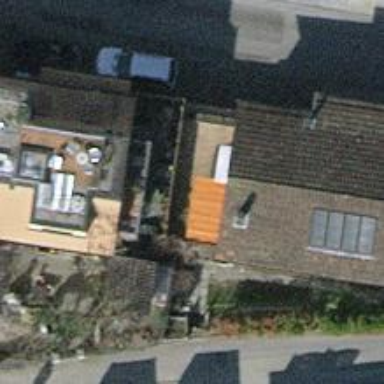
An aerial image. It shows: Semi-detached house.